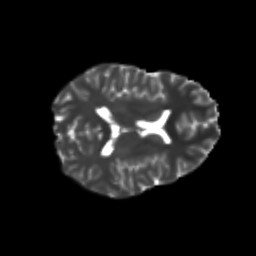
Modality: T2w
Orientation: axial
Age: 21
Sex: female
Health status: healthy
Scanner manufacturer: philips
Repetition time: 7.384 s
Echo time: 0.08599 s